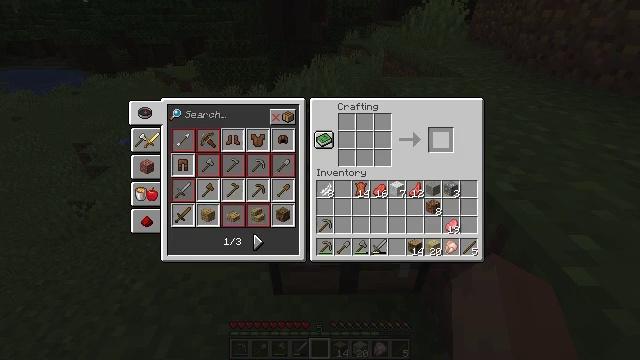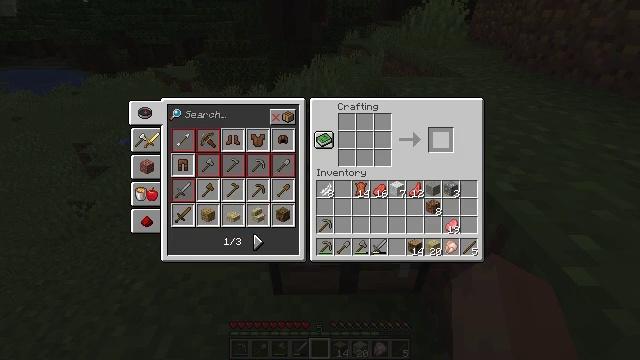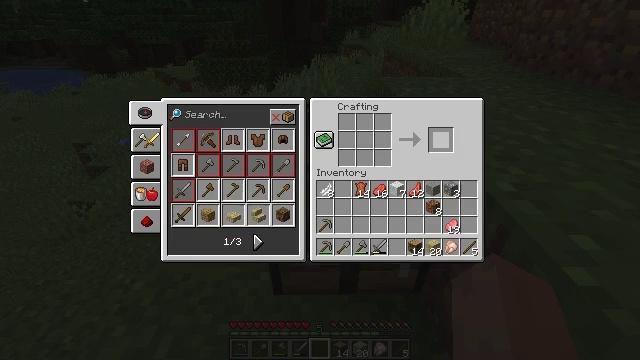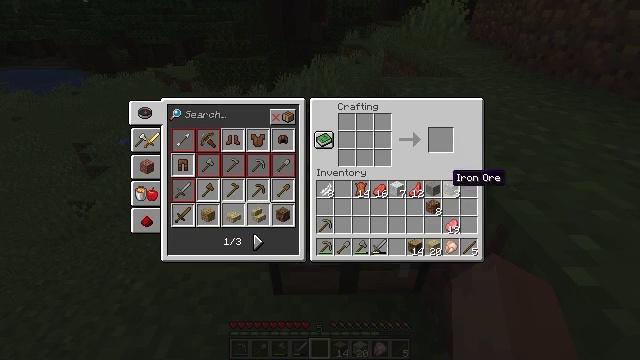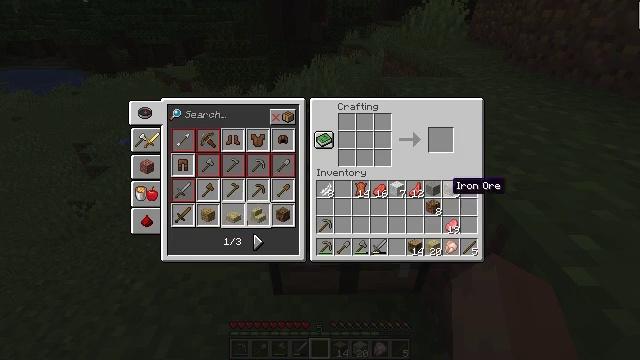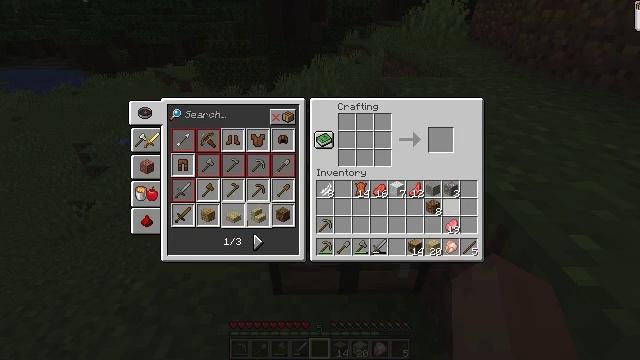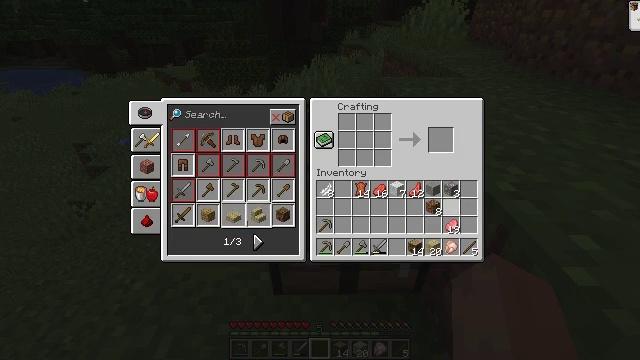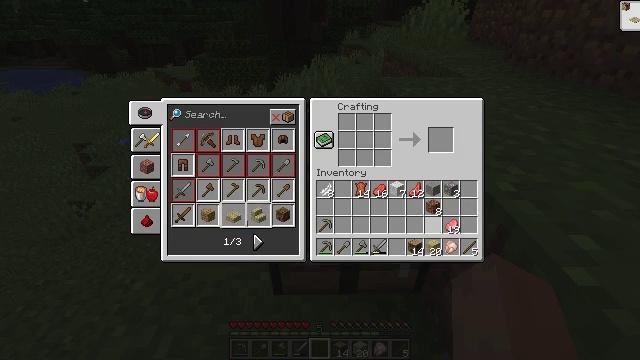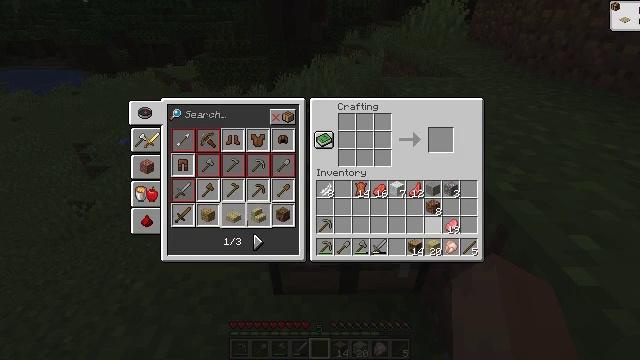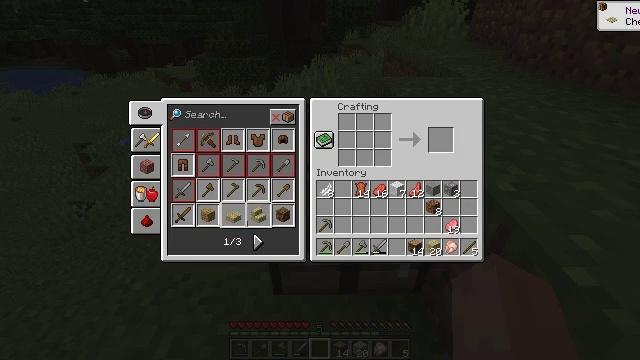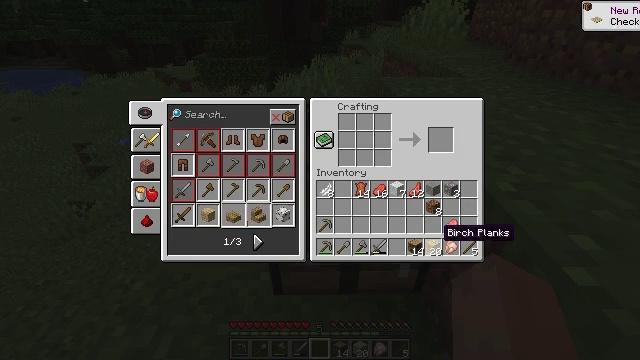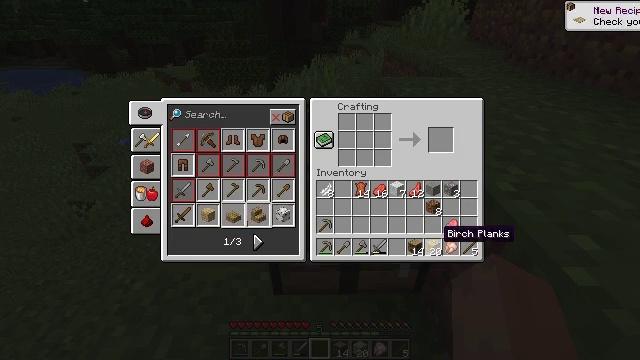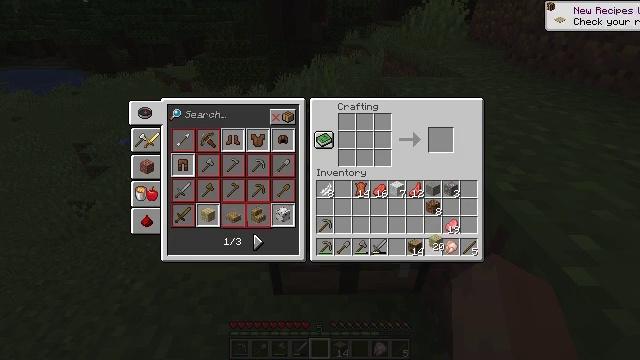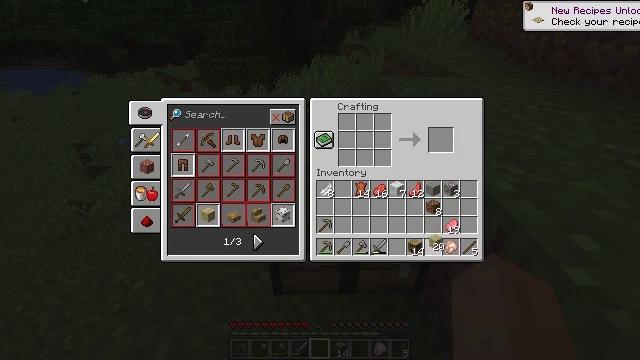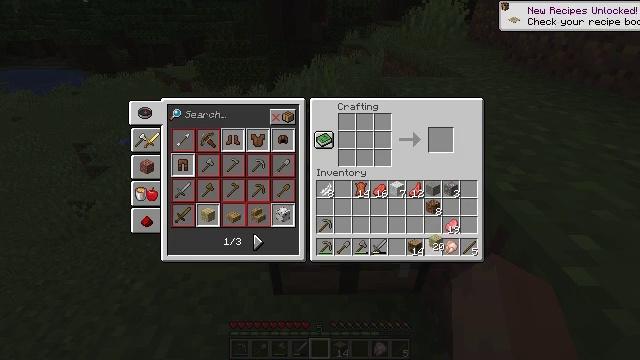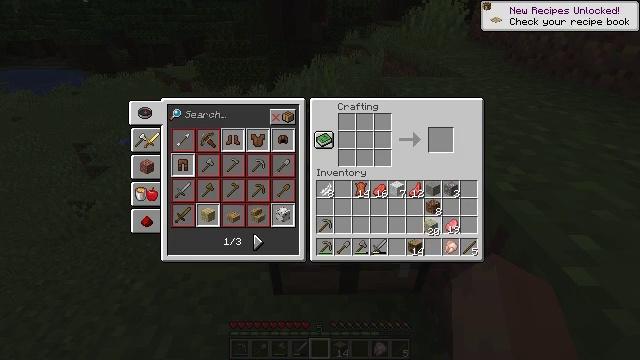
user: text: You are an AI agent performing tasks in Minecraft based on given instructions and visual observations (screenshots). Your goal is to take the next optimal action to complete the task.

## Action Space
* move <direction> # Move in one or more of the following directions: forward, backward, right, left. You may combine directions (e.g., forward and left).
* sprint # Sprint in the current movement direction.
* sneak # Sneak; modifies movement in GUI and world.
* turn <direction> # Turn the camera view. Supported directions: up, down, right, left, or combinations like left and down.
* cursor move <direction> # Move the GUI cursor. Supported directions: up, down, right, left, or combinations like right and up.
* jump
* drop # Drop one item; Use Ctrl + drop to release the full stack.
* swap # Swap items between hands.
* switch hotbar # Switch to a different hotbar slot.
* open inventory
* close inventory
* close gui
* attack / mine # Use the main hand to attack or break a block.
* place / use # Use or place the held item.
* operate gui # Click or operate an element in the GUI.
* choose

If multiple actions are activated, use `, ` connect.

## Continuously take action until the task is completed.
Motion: motion action
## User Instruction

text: Create a white bed with wool and planks.
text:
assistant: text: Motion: sneak, open gui
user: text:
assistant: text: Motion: sneak, cursor move down
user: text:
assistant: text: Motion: sneak, cursor move down
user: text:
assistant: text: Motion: sneak, cursor move down
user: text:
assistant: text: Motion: cursor move down
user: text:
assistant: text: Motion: cursor move down
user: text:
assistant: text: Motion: cursor move down
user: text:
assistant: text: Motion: no_op
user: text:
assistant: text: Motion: no_op
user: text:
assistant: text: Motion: no_op
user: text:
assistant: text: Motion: no_op
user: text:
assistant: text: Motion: operate gui
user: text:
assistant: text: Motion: operate gui
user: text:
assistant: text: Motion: operate gui
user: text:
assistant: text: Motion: cursor move up
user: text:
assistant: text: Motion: cursor move left and up
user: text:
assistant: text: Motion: cursor move left and up
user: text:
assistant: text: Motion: cursor move left and up
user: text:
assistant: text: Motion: no_op
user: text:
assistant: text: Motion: no_op
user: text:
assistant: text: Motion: no_op
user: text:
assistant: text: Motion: no_op
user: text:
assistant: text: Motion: choose
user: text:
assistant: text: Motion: choose
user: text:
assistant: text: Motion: cursor move left, choose
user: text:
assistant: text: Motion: cursor move left, choose
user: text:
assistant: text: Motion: cursor move left, choose
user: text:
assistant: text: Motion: choose
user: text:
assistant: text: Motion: choose
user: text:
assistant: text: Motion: choose